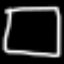
Label: square